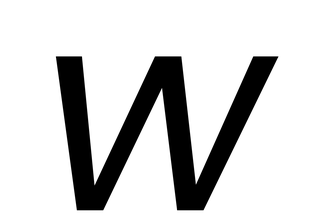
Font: Poppins-Italic